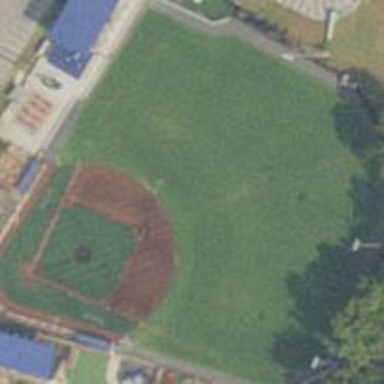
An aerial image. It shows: Grass baseball pitch for leisure and sport.